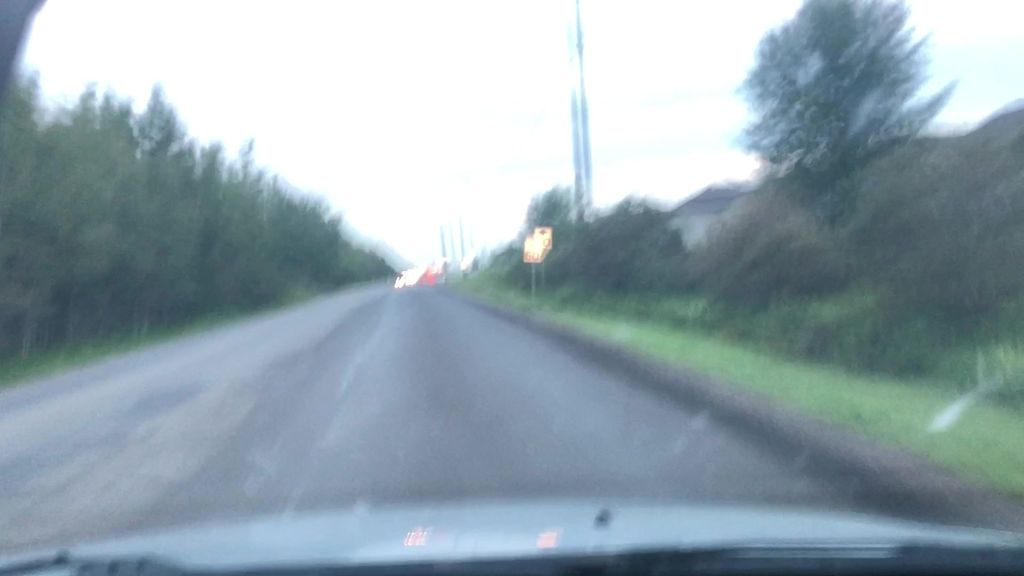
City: edmonton